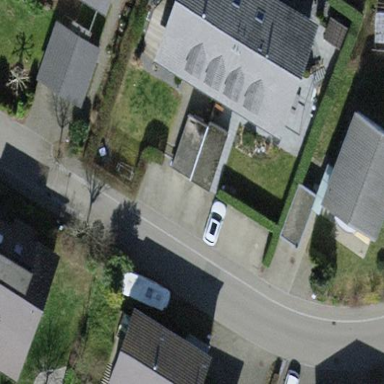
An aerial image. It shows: Carport building.